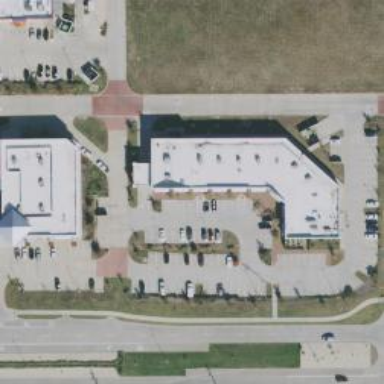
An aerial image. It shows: Healthcare clinic.